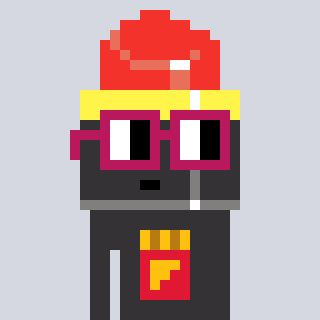
a pixel art character with square dark red glasses, a lipstick-shaped head and a grayscale-colored body on a cool background